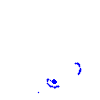
Particle: pion